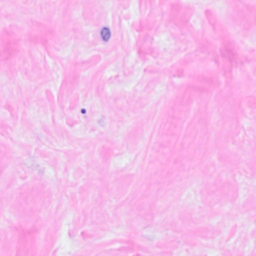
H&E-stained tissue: Breast